Question: '''
connection = DriverManager.getConnection(URL, USER, PASSWORD);
Statement st = connection.createStatement();
ResultSet result = st.executeQuery("select * from department");
table_1.setModel(buildTableModel(result));
'''
method:
'''
public static DefaultTableModel buildTableModel(ResultSet rs)
throws SQLException {
ResultSetMetaData metaData = rs.getMetaData();
// names of columns
Vector<String> columnNames = new Vector<String>();
int columnCount = metaData.getColumnCount();
for (int column = 1; column <= columnCount; column++) {
columnNames.add(metaData.getColumnName(column));
}
// data of the table
Vector<Vector<Object>> data = new Vector<Vector<Object>>();
while (rs.next()) {
Vector<Object> vector = new Vector<Object>();
for (int columnIndex = 1; columnIndex <= columnCount; columnIndex++) {
vector.add(rs.getObject(columnIndex));
}
data.add(vector);
}
return new DefaultTableModel(data, columnNames);
}
'''
result:

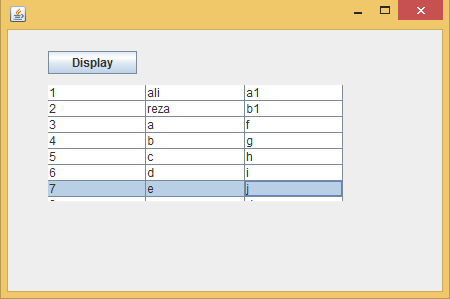
Answer: Found a solution:
I put a JScrollPane in jframe then use following code:
'''
connection = DriverManager.getConnection(URL, USER, PASSWORD);
Statement st = connection.createStatement();
ResultSet result = st.executeQuery("select * from department");
JTable t=new JTable();
t.setModel(buildTableModel(result));
s1.setViewportView(t);
'''
s1 is JScrollPane.
Output: